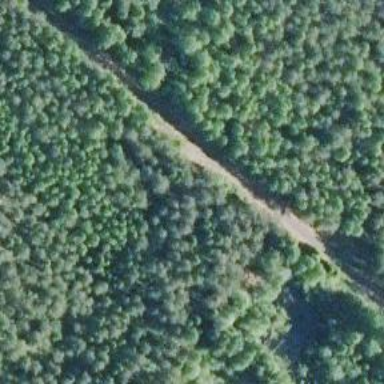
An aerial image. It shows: Unclassified road.